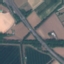
Land use / land cover: Highway